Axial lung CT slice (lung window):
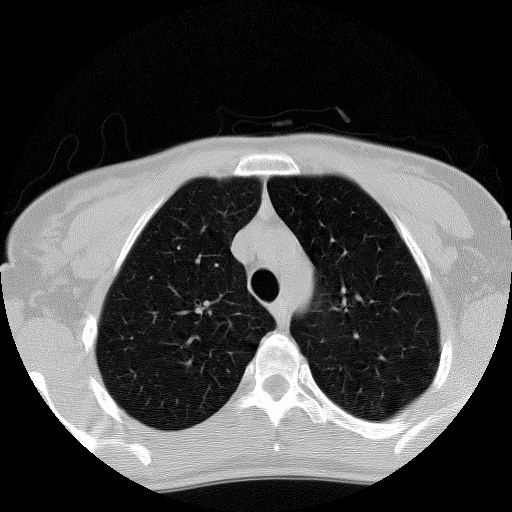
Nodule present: no